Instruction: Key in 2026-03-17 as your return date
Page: home
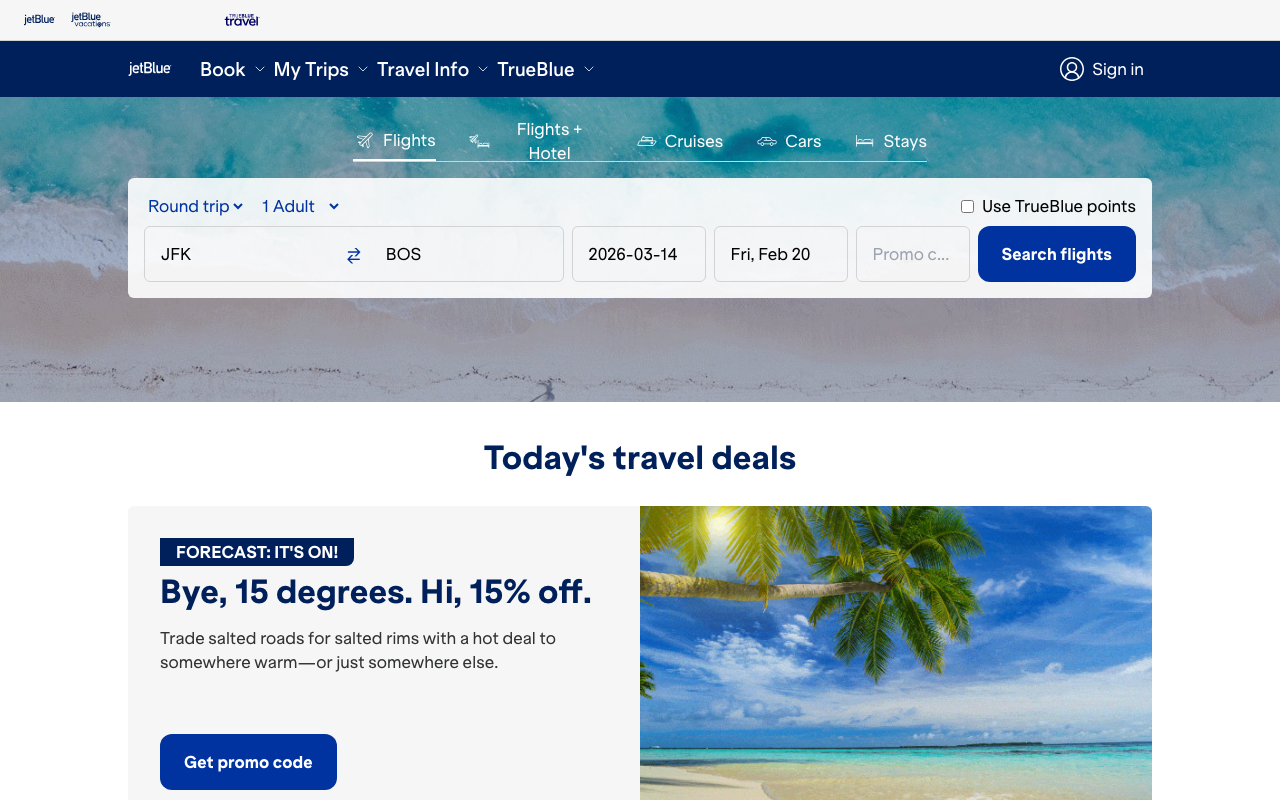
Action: type